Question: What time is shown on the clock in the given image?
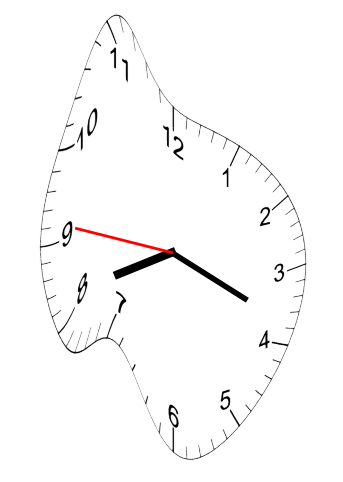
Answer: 08:18:46